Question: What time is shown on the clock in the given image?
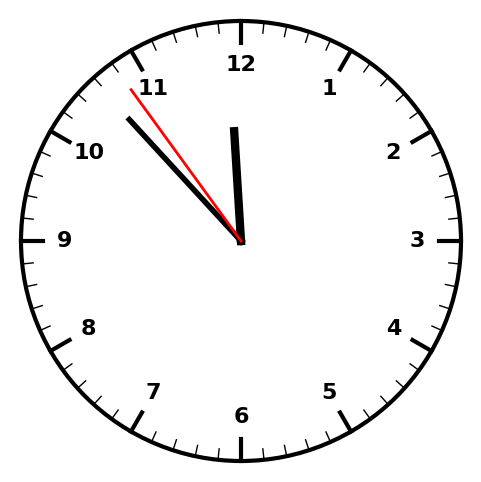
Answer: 11:52:54